Field crop: tomato
Growth stage: 1
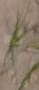
Species: cyperus